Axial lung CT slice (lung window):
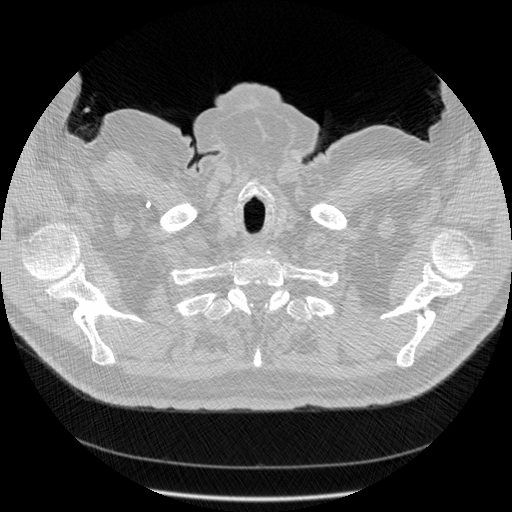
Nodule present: no